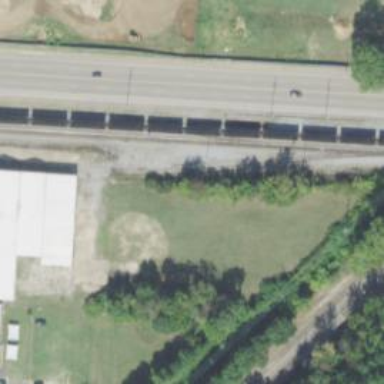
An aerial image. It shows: Railway siding with rails.